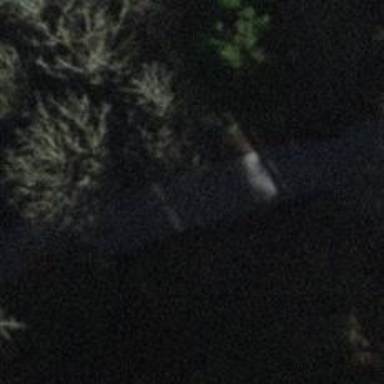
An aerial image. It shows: Unclassified road with paved surface.